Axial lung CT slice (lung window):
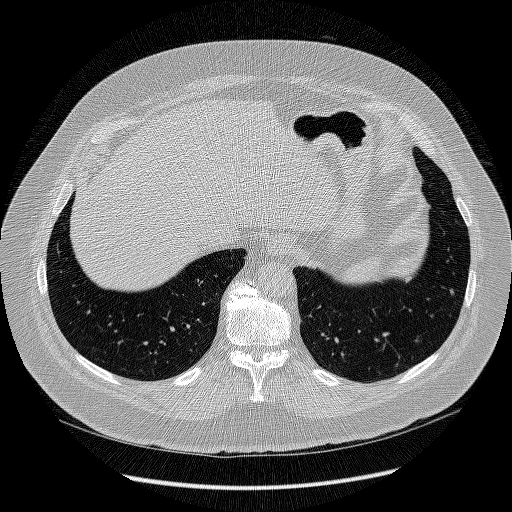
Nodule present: yes
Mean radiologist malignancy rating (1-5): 4